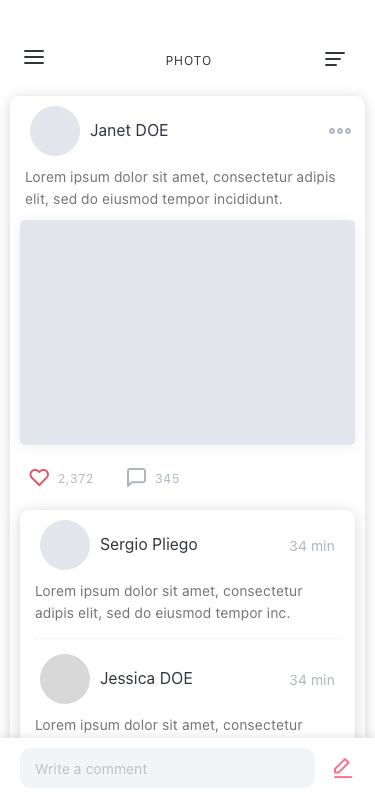
Text in this UI design:
Lorem ipsum dolor sit amet, consectetur adipis elit, sed do eiusmod tempor inc.
34 min
Jessica DOE
Lorem ipsum dolor sit amet, consectetur adipis elit, sed do eiusmod tempor inc.
34 min
Sergio Pliego
Write a comment
345
2,372
Lorem ipsum dolor sit amet, consectetur adipis elit, sed do eiusmod tempor incididunt.
Janet DOE
PHOTO